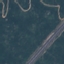
Land use / land cover class: Highway